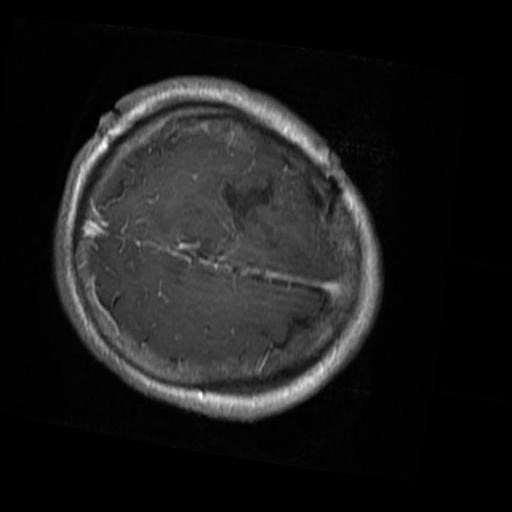
Label: brain_glioma